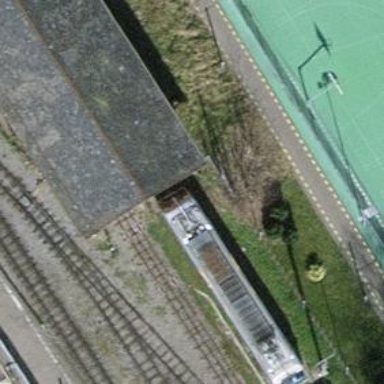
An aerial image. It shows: Narrow-gauge railway with single track running through yard. The railway is electrified with contact line.